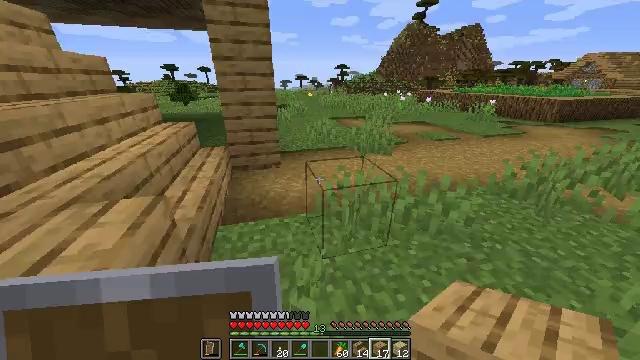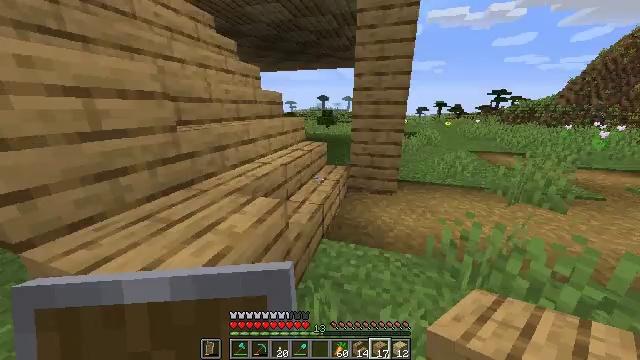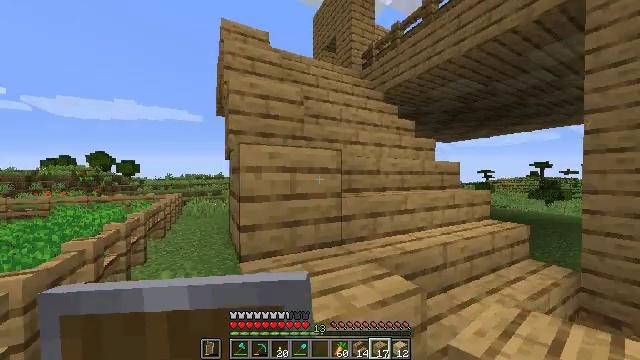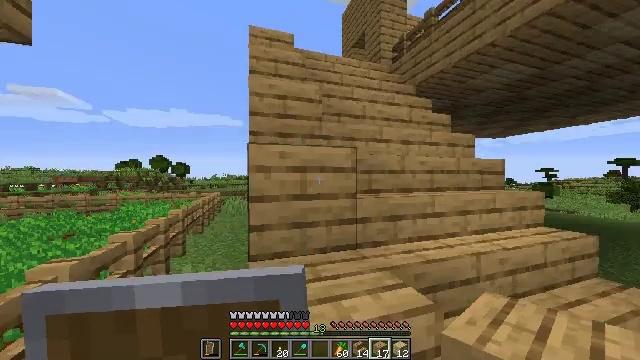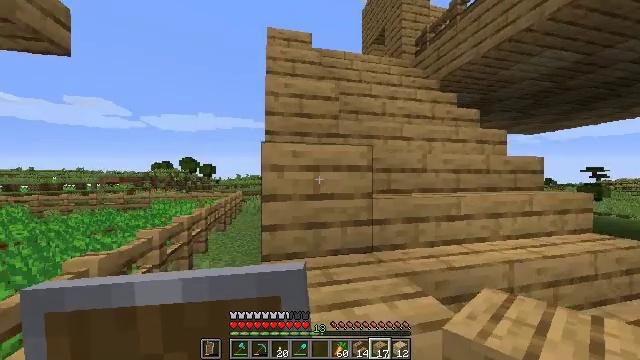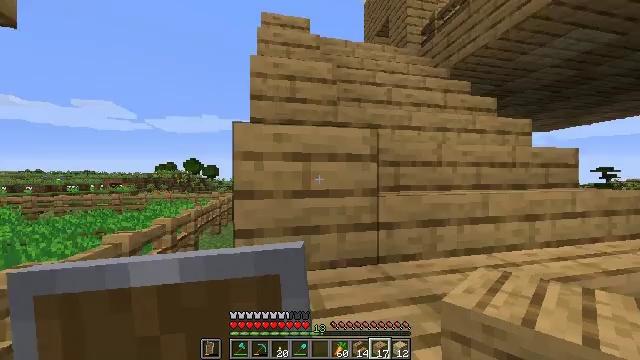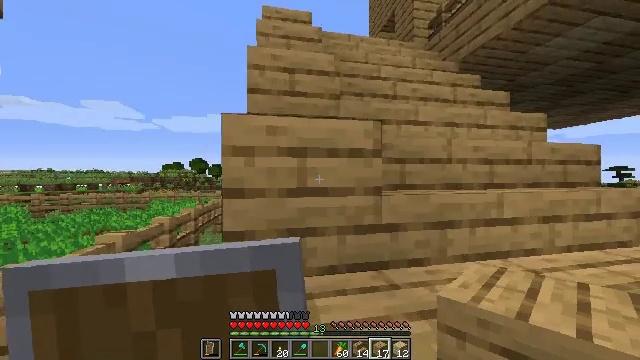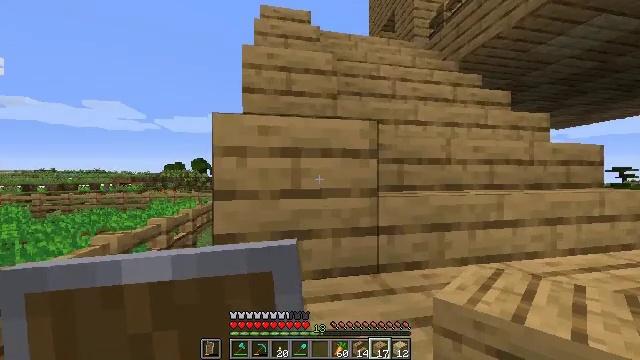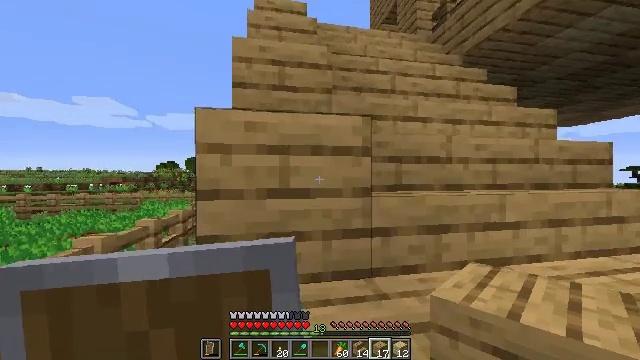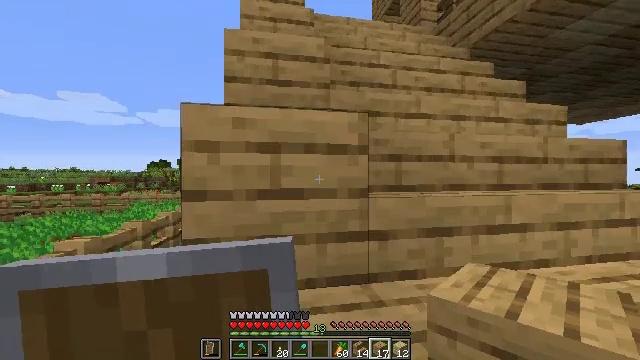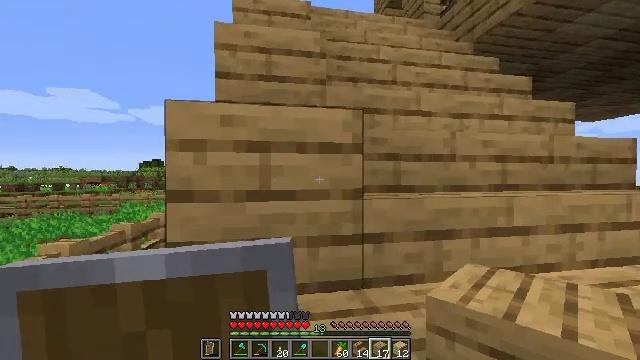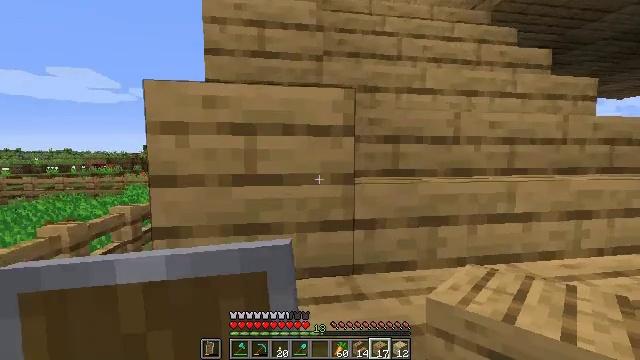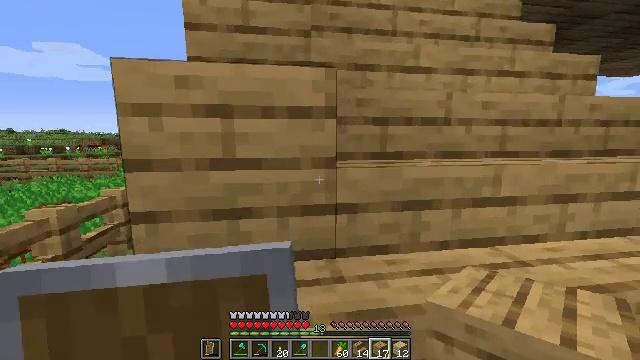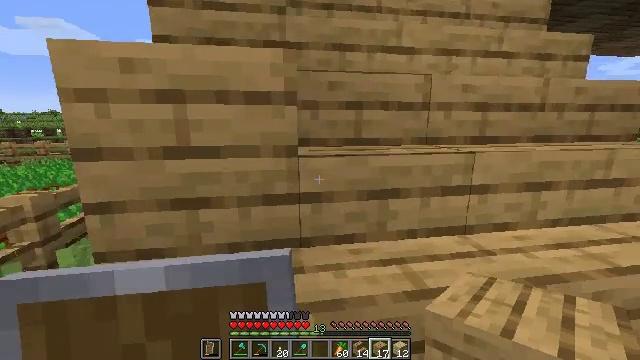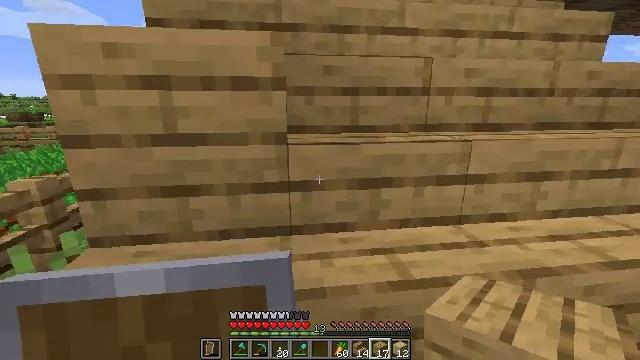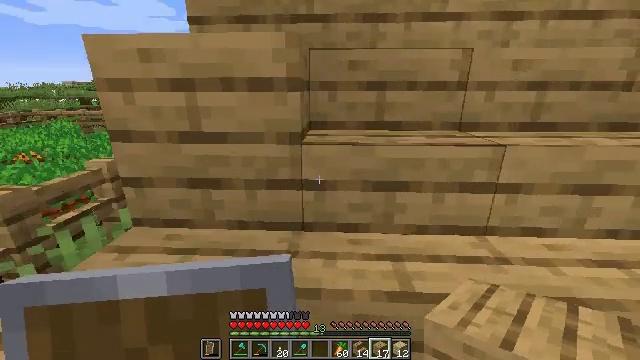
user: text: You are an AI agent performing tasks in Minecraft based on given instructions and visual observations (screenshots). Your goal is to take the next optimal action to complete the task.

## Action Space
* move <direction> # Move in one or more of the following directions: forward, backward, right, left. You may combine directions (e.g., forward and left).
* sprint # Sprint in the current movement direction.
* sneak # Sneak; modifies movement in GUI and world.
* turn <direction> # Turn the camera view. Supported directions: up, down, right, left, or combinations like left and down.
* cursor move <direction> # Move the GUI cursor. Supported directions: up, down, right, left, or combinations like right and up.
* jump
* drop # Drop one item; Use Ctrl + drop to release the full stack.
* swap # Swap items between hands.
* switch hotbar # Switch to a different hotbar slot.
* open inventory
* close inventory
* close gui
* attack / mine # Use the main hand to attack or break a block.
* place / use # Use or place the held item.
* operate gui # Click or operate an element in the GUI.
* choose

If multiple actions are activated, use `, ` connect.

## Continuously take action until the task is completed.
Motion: motion action
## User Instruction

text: Put back the crafting table.
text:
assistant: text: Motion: move forward and move right, sprint
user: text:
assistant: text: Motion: move forward and move right, sprint, turn left and up
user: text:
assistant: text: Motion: move forward, sprint, turn left
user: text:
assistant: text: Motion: move forward, sprint, turn left
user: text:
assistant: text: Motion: move forward, sprint
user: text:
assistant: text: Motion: move forward, sprint, turn left
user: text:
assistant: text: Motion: move forward, sprint
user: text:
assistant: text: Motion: move forward
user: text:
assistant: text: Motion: move forward
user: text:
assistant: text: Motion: move forward
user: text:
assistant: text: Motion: move forward and move right, turn left and down
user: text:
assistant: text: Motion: move forward and move right, turn down
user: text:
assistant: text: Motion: move forward and move right, turn down
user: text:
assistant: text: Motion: move forward and move right, turn left and down
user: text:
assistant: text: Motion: move right, turn left and down
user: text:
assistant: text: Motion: move right, turn left
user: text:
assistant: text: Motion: move right
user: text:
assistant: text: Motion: move right, turn left and up
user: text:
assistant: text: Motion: move right
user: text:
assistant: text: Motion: move forward and move right
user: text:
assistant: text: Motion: move forward and move right
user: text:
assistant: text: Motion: move forward and move right, turn right and up
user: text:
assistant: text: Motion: move forward and move right, sprint, turn right and up
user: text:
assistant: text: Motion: move forward and move right, sprint, turn right and up
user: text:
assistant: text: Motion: move forward and move right, sprint, turn up
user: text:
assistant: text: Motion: move forward, sprint, turn left and up
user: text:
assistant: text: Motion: move forward, sprint, turn left
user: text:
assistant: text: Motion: move forward, sprint, turn left and down
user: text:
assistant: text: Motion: move forward, sprint, turn left and down
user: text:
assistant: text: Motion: move forward, sprint, turn left and down